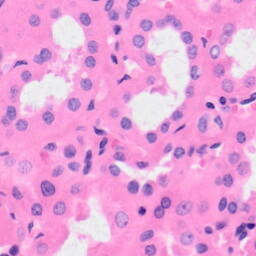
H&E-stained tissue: Kidney